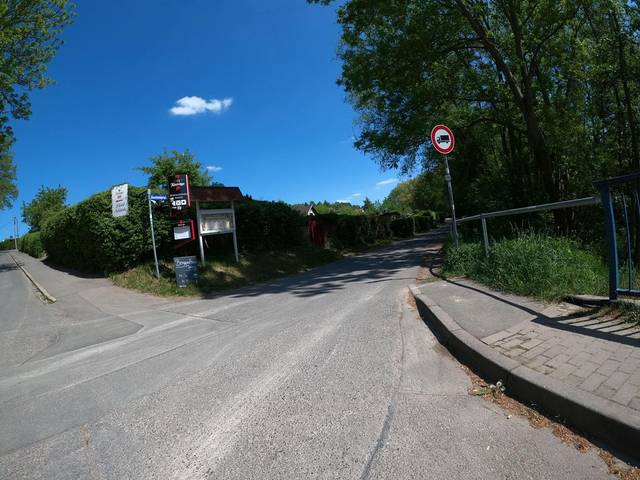
Region: Germany
Coordinates: 50.936, 11.609